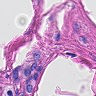
Metastatic tissue present: yes